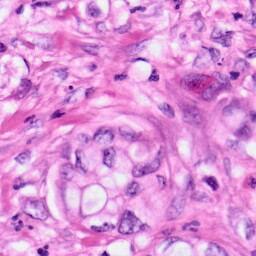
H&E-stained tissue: Pancreatic